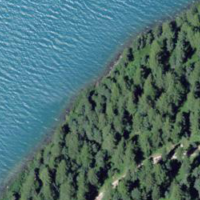
EUNIS habitat code: 14
Species observed at this site:
Campanula barbata